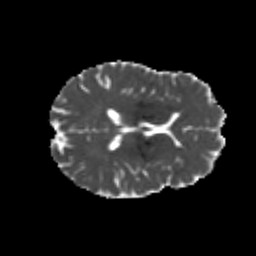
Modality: MD
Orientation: axial
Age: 24
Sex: female
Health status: healthy
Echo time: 0.074 s